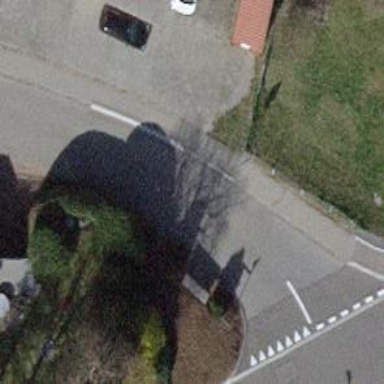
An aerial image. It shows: Smooth asphalt road in residential area.